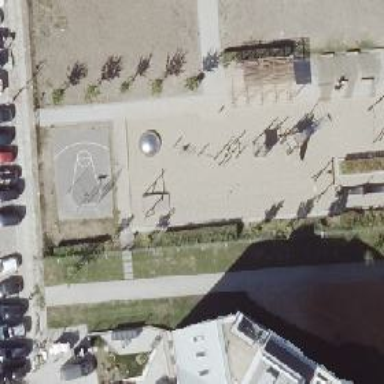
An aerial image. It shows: Hammock in the playground.